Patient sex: M
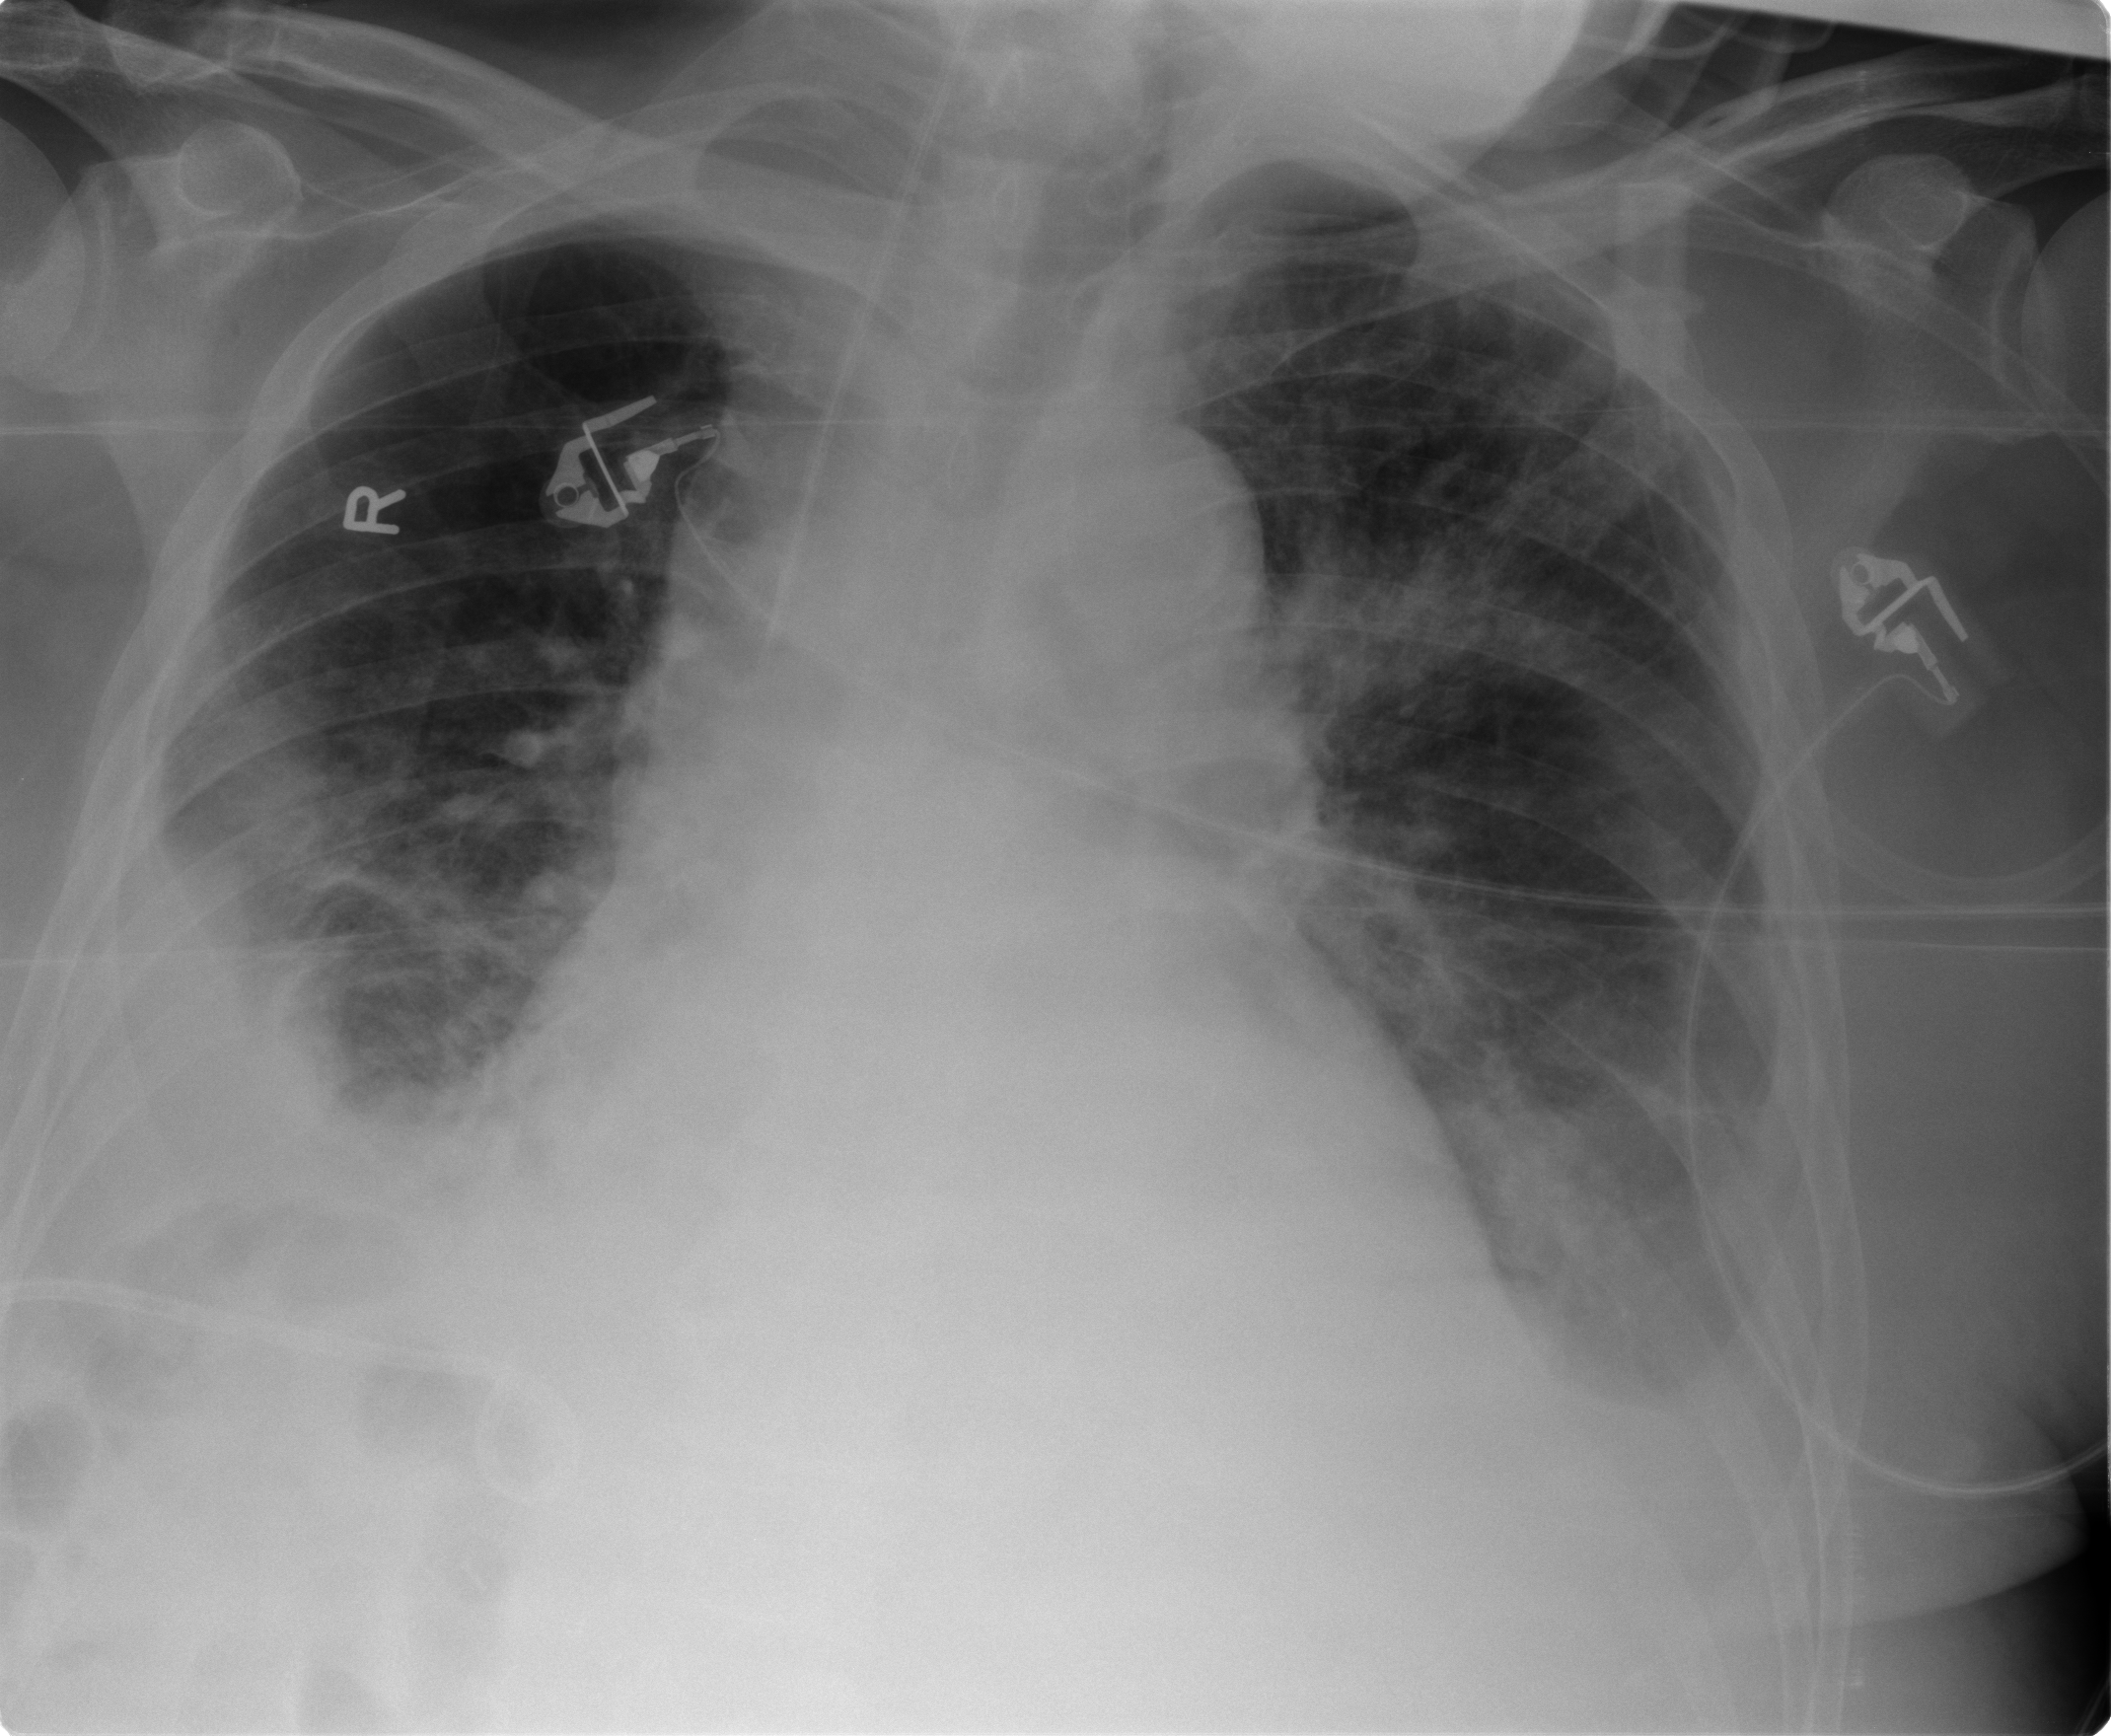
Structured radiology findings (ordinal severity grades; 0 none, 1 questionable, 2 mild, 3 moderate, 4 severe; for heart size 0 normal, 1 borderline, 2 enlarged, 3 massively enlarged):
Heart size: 2
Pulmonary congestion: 2
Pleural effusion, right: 3
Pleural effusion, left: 2
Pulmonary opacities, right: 2
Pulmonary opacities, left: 2
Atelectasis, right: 2
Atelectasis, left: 2